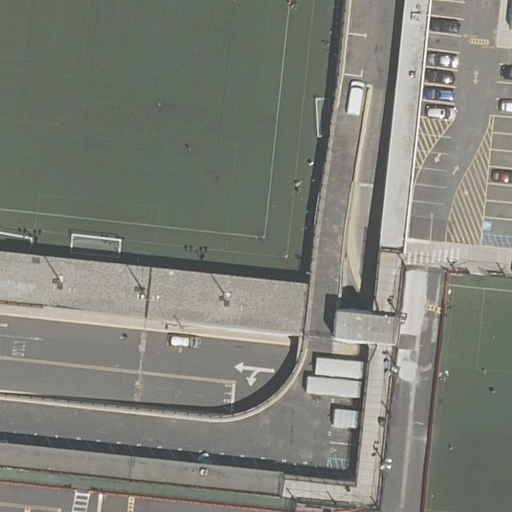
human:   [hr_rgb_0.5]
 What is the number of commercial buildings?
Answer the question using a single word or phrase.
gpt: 0

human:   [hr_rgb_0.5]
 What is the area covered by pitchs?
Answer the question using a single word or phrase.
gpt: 2414m2

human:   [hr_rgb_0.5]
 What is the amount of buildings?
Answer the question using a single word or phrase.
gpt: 1

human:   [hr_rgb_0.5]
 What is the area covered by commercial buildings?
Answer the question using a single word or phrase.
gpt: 0m2

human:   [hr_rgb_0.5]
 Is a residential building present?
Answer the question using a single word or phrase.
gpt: yes

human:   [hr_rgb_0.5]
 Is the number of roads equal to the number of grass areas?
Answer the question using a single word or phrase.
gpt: no

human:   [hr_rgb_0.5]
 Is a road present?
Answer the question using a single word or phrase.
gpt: yes

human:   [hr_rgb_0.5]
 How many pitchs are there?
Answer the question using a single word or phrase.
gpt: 3

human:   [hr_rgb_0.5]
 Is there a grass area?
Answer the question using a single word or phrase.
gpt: yes

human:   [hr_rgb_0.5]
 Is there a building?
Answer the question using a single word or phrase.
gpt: yes

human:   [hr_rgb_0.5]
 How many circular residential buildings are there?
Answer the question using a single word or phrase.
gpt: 0

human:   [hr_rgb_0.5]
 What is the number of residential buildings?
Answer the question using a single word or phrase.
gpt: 1

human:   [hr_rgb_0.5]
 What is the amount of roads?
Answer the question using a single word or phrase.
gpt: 2

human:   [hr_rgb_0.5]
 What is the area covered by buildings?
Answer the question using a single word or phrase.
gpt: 5777m2

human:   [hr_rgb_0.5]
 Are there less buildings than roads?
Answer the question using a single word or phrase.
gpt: yes

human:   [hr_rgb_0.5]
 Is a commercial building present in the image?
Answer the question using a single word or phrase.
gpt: no

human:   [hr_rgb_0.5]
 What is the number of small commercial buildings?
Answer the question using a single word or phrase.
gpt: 0

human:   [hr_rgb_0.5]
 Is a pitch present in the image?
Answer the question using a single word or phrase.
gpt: yes

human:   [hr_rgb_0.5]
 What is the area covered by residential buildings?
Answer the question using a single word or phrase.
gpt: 5777m2

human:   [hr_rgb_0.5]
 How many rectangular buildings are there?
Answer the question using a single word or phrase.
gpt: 1

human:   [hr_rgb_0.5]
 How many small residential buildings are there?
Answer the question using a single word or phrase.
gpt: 0

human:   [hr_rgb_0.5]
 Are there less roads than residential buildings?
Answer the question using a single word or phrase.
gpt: no

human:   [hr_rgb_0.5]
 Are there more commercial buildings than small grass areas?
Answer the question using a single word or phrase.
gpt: no

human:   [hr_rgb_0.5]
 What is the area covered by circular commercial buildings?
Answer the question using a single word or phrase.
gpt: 0m2

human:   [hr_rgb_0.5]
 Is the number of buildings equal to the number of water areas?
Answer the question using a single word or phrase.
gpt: no

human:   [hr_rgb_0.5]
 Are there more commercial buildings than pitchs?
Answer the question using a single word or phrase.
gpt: no

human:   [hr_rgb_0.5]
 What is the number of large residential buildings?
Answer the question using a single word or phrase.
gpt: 1

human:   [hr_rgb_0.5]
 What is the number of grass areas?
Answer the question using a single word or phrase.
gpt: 1

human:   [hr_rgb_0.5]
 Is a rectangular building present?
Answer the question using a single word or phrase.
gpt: yes

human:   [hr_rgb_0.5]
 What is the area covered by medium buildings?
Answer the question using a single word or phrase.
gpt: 0m2

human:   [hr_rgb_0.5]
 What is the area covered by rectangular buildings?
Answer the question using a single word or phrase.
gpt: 5777m2

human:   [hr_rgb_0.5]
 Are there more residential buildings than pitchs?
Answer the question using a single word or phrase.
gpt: no

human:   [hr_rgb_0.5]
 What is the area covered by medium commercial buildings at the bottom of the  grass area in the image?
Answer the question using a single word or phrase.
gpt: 0m2

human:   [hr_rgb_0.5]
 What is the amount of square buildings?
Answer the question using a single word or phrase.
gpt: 0

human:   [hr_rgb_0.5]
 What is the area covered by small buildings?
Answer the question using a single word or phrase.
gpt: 0m2

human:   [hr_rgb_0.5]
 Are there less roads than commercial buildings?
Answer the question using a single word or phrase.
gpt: no

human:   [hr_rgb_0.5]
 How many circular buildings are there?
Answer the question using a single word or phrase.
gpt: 0

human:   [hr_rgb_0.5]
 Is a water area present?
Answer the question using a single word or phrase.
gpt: no

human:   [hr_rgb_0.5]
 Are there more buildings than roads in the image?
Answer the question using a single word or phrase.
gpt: no

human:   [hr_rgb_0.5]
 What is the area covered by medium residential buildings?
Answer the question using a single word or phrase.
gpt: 0m2

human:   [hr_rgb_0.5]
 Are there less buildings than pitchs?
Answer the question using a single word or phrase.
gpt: yes

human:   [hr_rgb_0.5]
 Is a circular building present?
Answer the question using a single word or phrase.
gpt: no

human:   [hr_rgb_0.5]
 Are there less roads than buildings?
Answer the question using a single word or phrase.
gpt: no

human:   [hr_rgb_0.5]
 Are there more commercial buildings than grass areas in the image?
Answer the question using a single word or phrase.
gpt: no

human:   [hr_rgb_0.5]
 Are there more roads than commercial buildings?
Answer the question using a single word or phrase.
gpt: yes

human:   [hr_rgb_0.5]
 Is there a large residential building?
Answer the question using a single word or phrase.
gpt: yes

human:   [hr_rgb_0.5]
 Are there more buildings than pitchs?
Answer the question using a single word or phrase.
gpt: no

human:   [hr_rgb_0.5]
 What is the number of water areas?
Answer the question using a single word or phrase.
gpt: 0

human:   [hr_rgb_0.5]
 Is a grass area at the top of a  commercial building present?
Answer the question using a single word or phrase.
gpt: no

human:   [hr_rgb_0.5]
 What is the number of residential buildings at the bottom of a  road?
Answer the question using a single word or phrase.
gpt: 0

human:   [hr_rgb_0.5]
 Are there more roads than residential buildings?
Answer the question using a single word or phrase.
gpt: yes

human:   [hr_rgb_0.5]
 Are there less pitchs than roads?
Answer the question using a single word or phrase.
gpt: no

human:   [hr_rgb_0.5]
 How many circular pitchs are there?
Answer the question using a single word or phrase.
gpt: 0

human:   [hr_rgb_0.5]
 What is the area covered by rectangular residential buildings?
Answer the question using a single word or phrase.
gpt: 5777m2

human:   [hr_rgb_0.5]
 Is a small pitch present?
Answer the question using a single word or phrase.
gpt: no

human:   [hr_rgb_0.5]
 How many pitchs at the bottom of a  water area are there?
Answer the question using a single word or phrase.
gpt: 0

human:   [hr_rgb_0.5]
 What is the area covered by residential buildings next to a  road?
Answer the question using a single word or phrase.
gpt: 5777m2

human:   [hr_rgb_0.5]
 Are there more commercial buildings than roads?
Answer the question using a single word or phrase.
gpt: no

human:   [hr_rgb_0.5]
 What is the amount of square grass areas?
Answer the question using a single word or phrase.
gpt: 0

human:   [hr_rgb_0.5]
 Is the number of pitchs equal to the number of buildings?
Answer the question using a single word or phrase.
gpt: no

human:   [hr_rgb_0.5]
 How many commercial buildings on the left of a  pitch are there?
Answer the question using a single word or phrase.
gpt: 0

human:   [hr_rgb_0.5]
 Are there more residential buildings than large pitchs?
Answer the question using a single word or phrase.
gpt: no

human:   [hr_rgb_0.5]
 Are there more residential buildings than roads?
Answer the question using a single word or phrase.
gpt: no

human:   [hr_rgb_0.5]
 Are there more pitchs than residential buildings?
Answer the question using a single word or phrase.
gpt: yes